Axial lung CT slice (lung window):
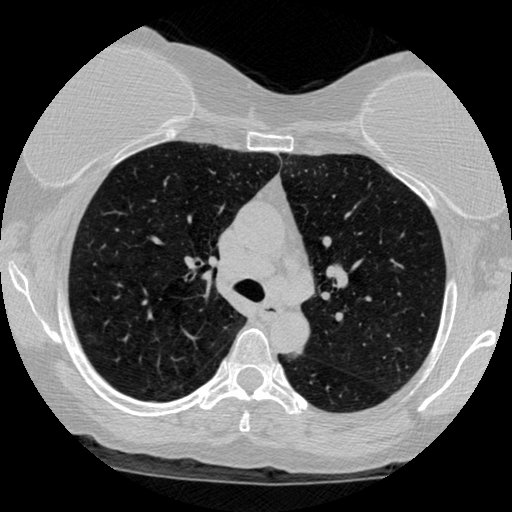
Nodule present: no